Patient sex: M
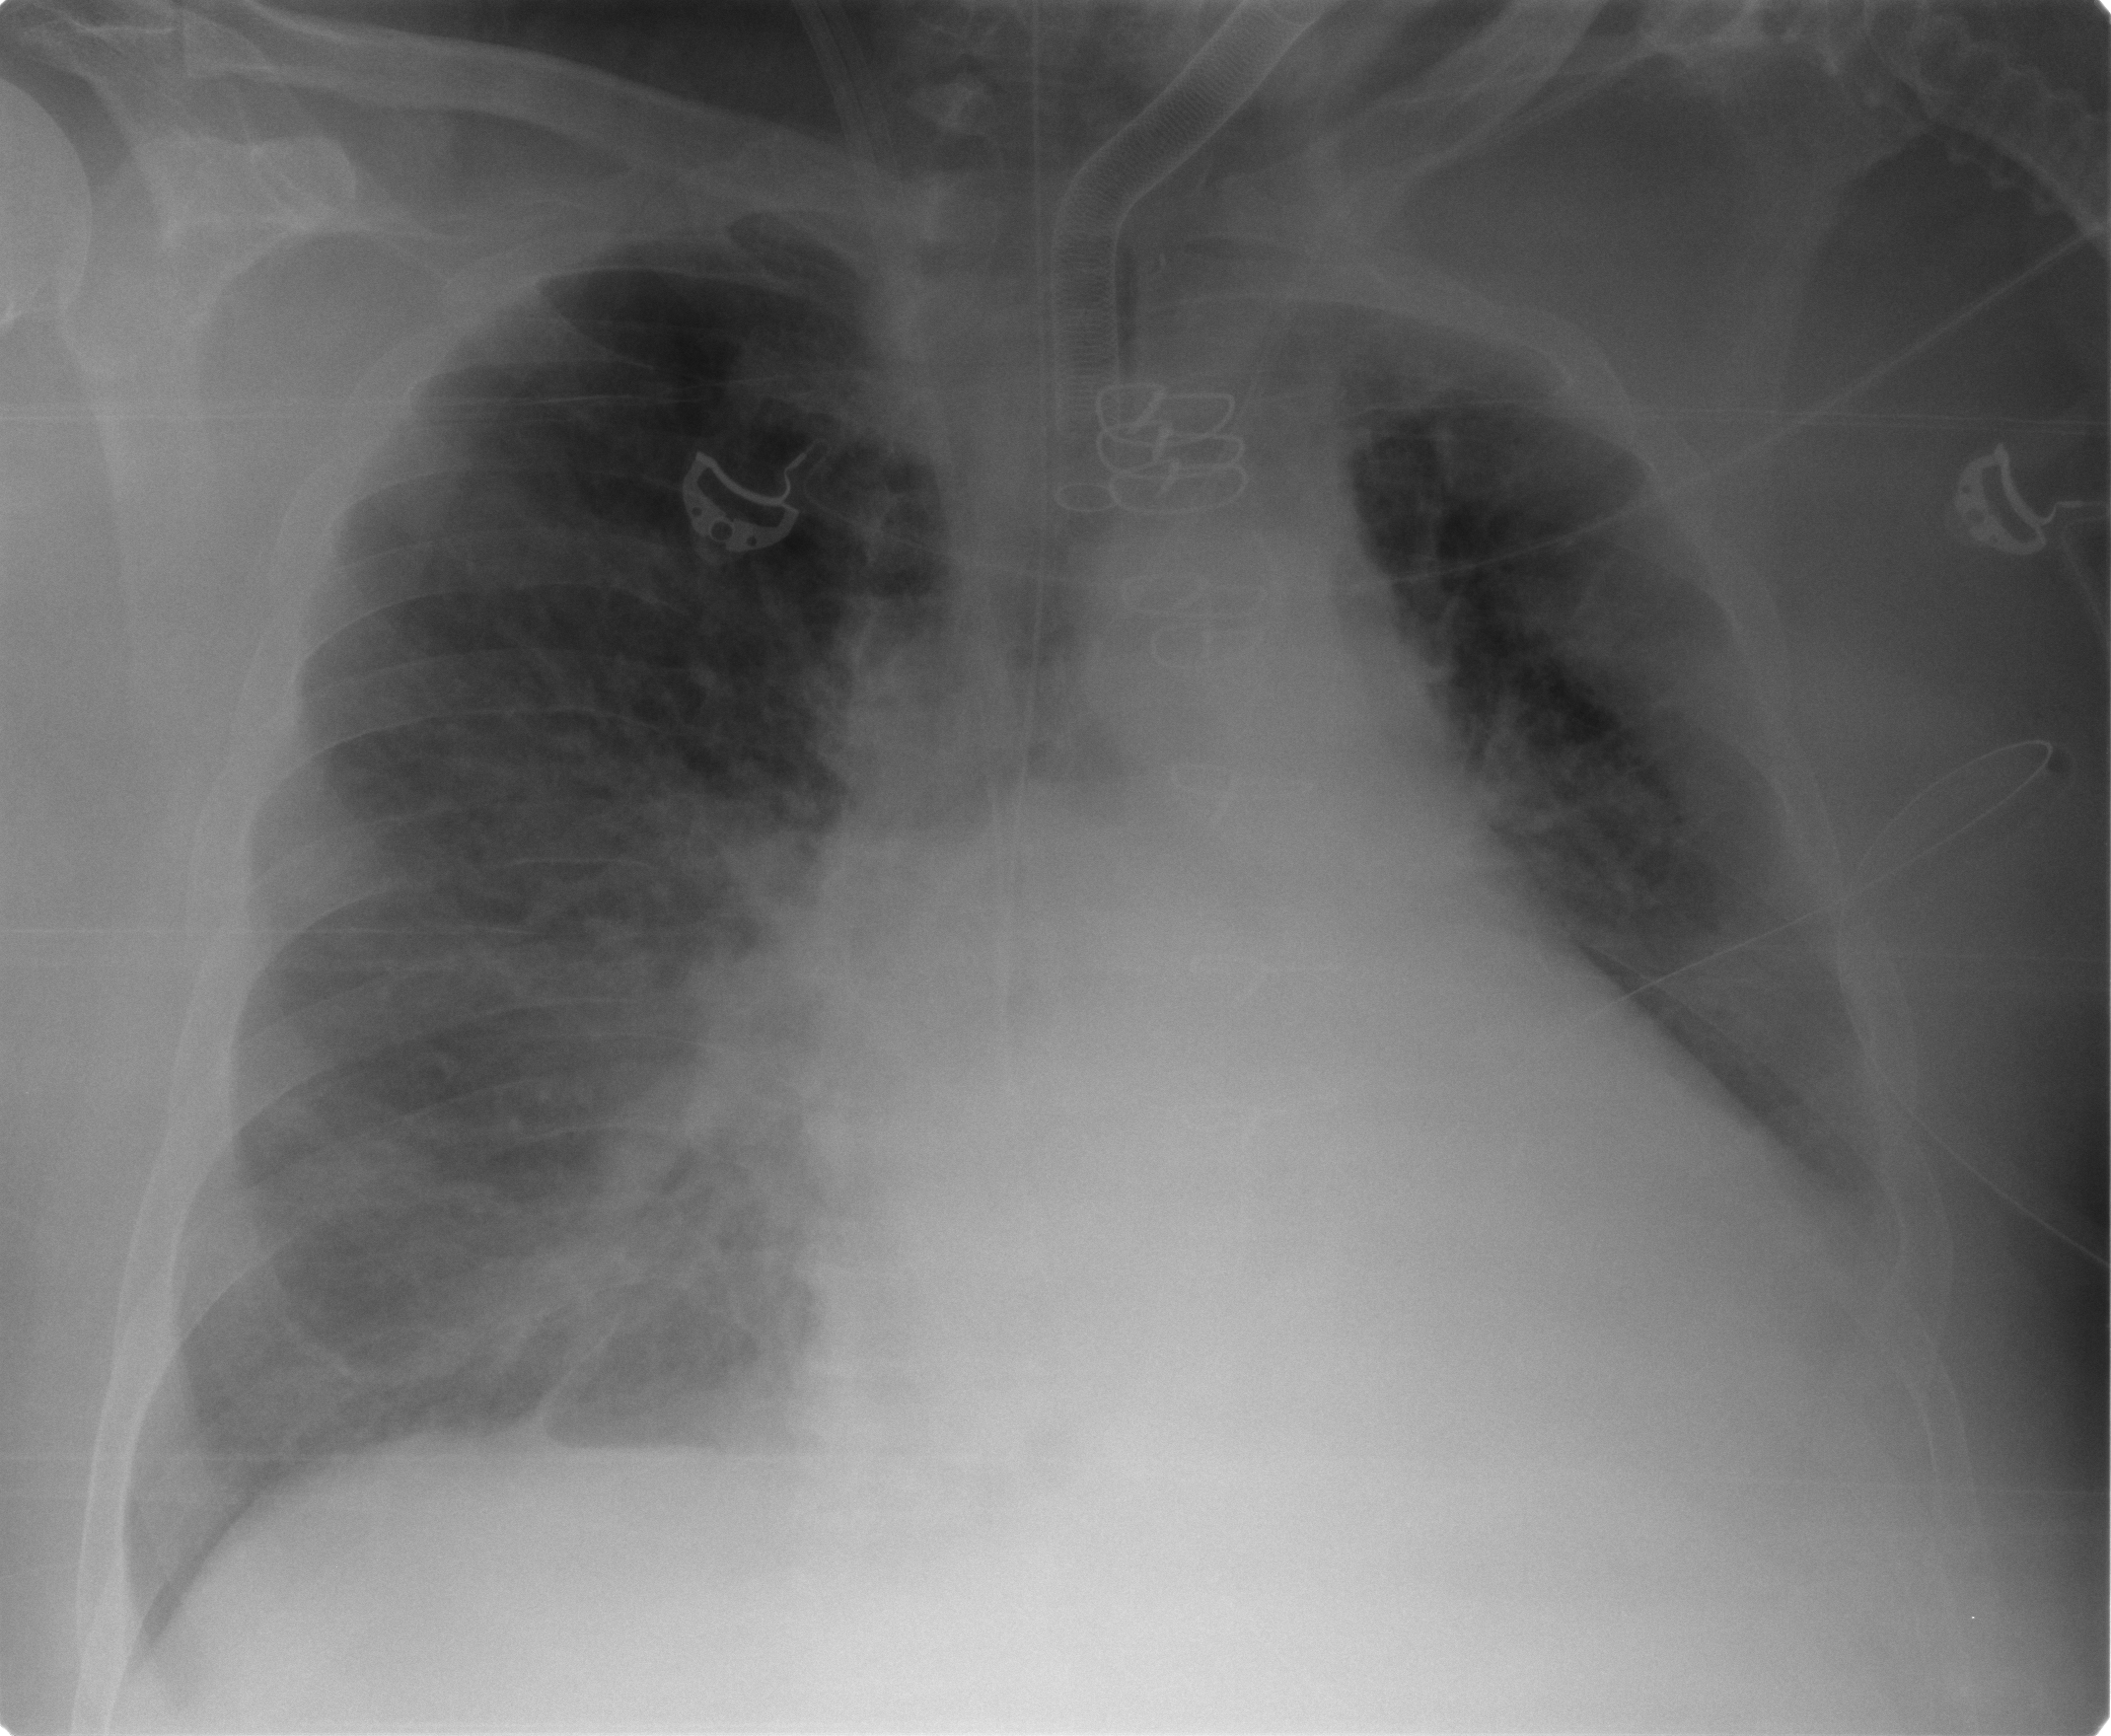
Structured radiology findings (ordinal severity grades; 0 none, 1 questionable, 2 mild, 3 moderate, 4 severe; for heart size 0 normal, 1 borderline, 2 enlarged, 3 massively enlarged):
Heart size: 2
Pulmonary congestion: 2
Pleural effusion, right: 0
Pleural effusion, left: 2
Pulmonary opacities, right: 2
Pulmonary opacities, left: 2
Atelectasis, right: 2
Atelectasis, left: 2